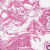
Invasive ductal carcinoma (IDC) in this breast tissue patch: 0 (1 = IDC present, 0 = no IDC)